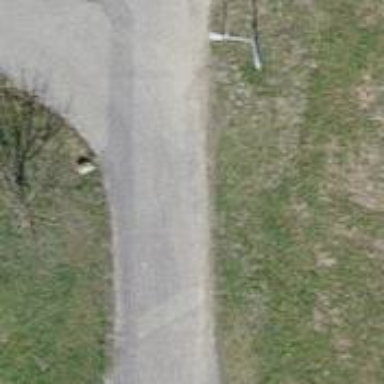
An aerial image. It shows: Guidepost providing information.